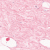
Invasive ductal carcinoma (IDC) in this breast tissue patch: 0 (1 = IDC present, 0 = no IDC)